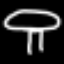
Label: mushroom